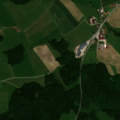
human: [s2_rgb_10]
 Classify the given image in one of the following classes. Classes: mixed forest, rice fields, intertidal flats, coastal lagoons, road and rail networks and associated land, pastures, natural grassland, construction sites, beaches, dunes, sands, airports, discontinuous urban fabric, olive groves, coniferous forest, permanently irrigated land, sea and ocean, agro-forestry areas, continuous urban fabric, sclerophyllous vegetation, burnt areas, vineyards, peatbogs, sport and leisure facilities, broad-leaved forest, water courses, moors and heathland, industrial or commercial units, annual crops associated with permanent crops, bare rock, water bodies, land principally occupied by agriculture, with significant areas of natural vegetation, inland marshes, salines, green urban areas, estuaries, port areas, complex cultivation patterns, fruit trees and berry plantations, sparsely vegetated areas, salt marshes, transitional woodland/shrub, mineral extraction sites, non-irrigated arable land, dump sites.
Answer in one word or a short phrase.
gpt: non-irrigated arable land, pastures, mixed forest